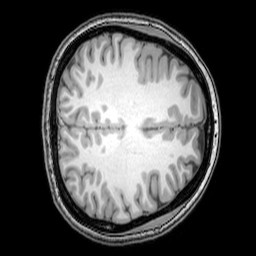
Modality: T1w
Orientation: axial
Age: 22
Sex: female
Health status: healthy
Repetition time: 0.081 s
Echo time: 0.037 s